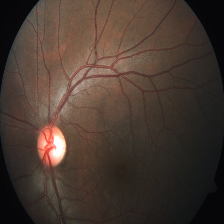
Diabetic retinopathy grade: Severe